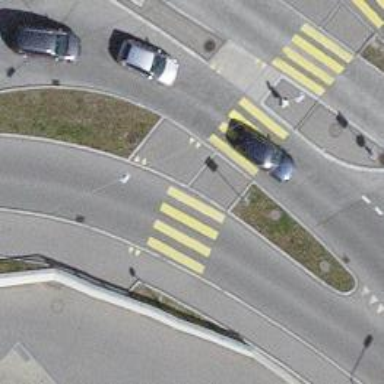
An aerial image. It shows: Uncontrolled zebra crossing on the road.